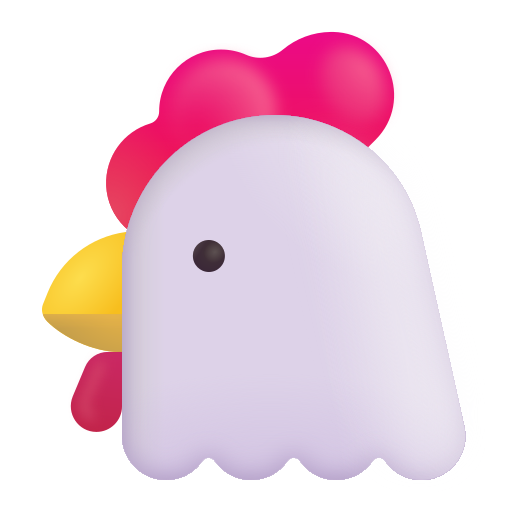
chicken color